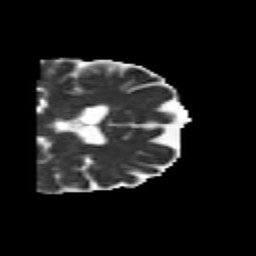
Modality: MD
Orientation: coronal
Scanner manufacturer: siemens
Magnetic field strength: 3 T
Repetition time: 6.8 s
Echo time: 0.093 s